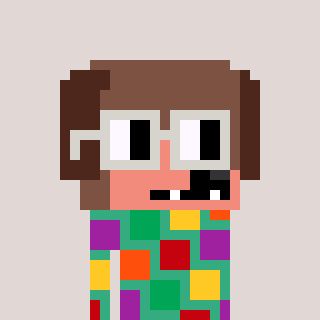
a pixel art character with square light gray glasses, a dog-shaped head and a teal-colored body on a warm background